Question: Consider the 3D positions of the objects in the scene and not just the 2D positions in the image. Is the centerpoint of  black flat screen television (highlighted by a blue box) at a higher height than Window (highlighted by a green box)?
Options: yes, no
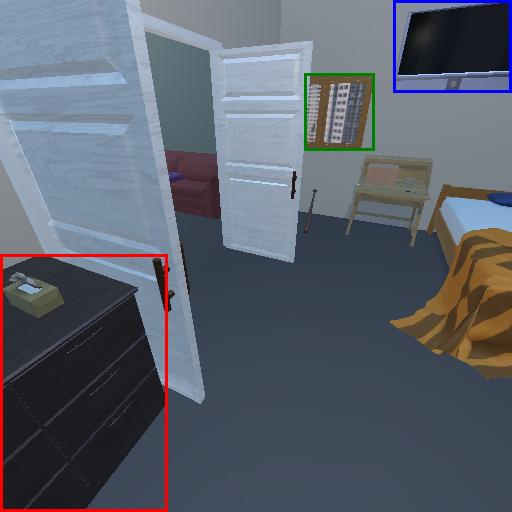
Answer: yes